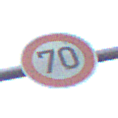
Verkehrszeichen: Geschwindigkeit70
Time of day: Midday
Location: Outdoor (Suburban)
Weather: Overcast
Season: NotSpecified
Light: Natural